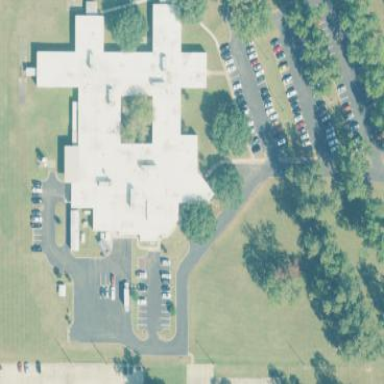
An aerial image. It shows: Hospital.